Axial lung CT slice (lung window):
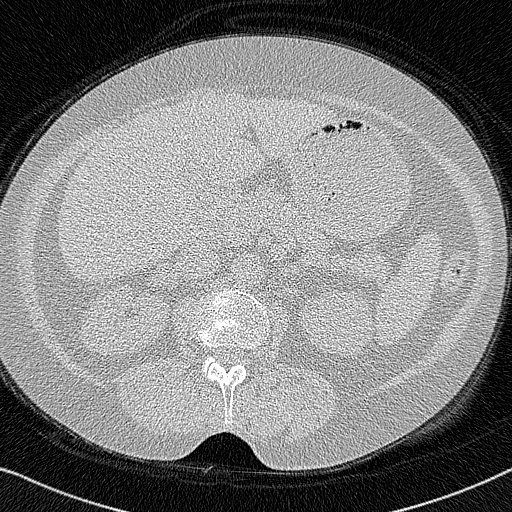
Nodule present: no